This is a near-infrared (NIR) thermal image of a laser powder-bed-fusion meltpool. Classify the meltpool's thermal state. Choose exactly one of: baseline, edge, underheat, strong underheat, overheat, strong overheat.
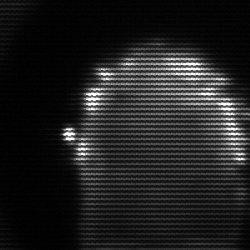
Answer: baseline